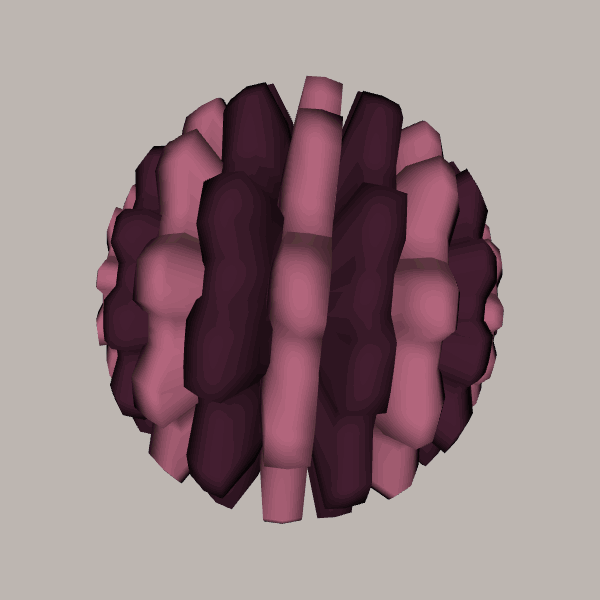
Background: light